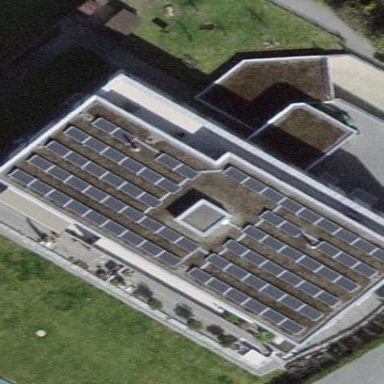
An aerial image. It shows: Solar power generator using photovoltaic method with solar photovoltaic panel types.